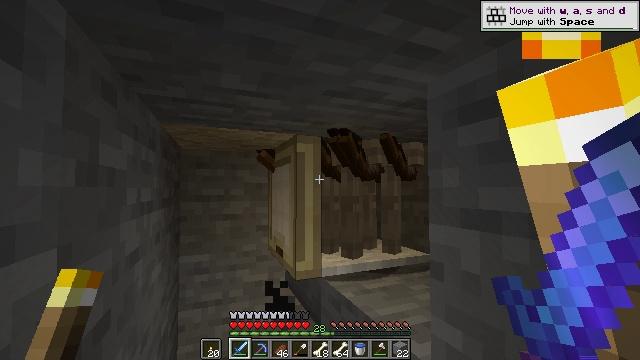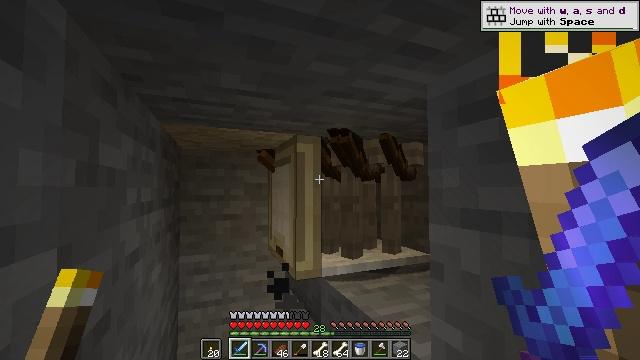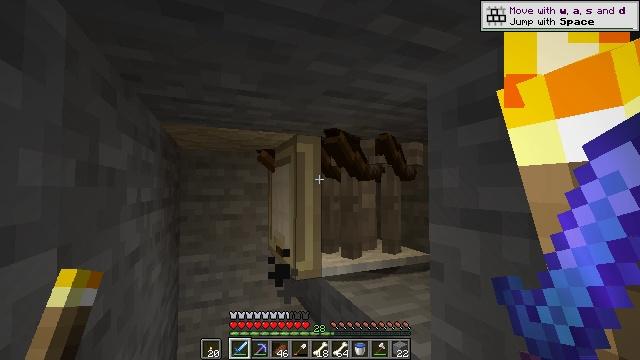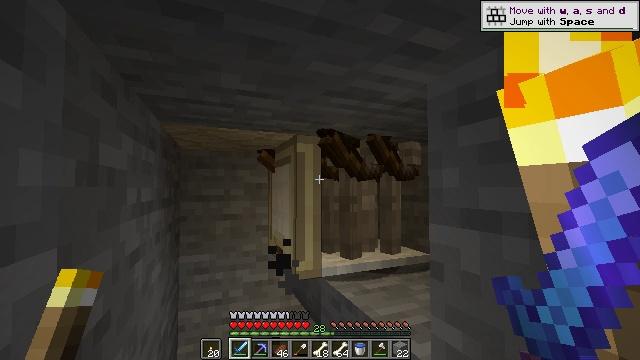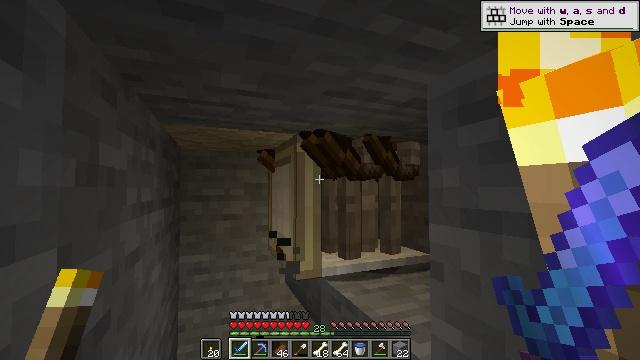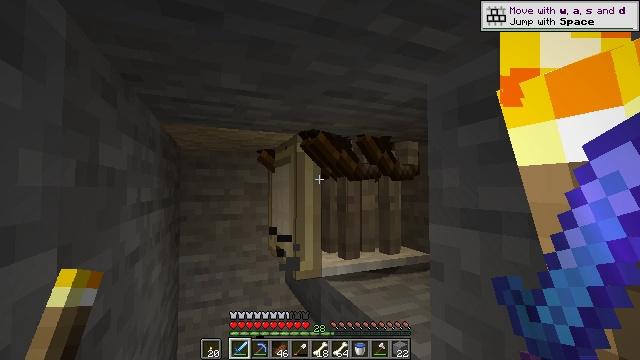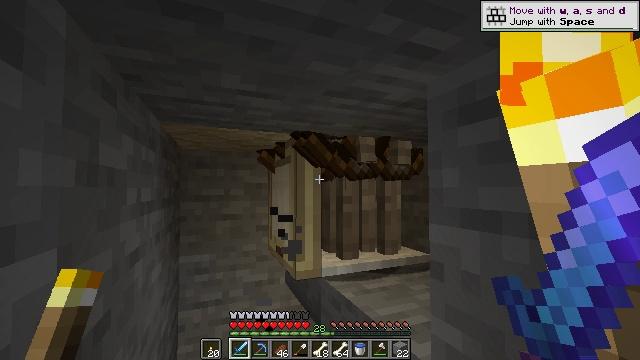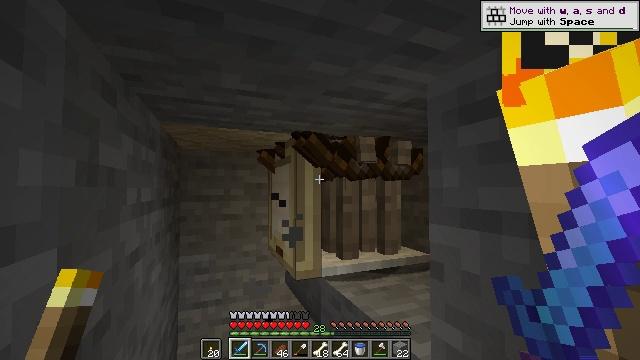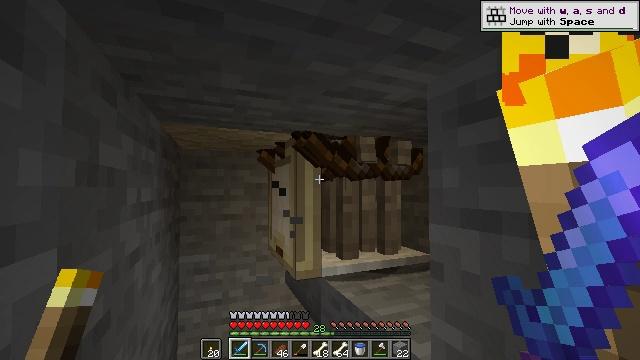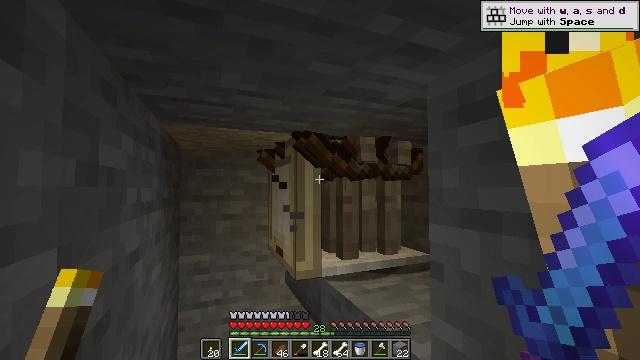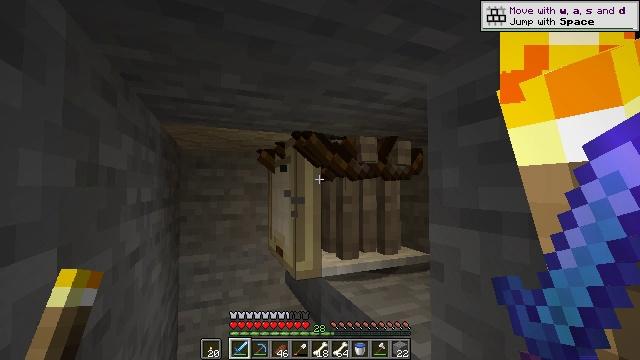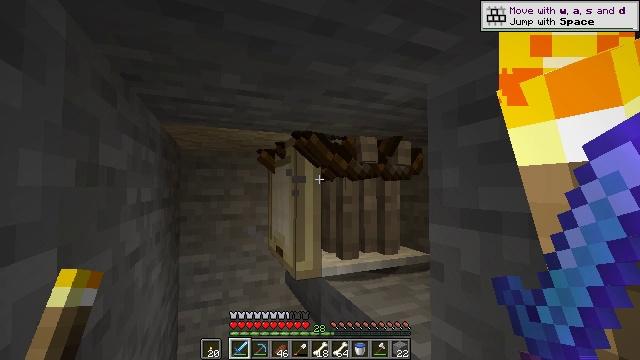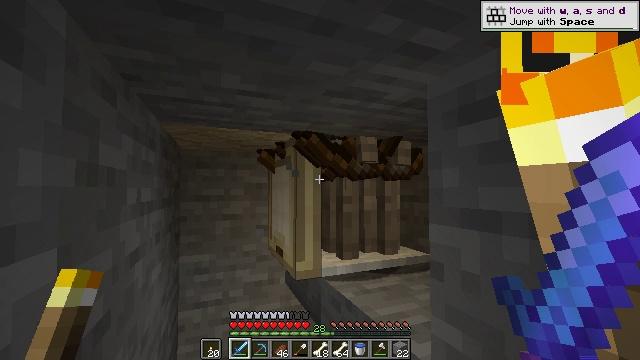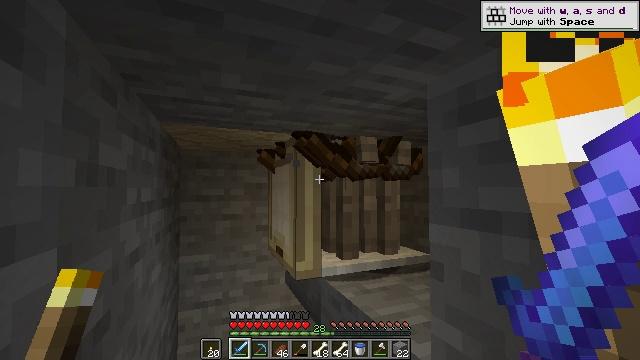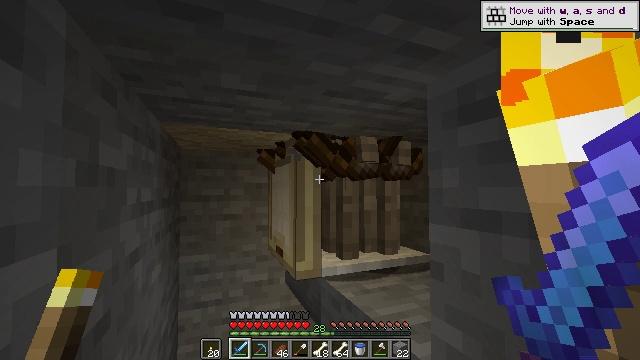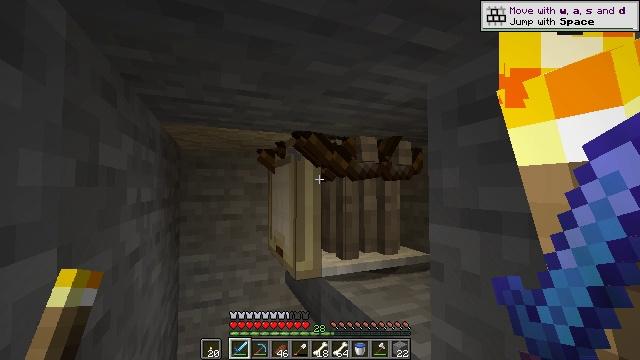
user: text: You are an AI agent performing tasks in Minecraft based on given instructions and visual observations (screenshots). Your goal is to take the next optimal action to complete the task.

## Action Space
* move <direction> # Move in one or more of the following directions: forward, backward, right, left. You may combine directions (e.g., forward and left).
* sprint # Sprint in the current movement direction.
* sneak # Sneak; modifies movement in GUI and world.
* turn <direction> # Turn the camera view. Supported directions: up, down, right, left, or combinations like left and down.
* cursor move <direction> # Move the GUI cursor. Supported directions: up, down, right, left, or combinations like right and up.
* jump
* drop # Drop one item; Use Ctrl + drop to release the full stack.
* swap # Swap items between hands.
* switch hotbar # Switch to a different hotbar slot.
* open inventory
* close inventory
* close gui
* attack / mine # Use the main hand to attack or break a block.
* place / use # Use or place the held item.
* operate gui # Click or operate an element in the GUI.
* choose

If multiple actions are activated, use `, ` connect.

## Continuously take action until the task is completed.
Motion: motion action
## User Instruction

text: Combat the skeleton.
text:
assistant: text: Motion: no_op
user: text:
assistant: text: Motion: no_op
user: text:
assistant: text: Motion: no_op
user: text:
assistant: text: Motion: no_op
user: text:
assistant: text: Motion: no_op
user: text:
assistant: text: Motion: no_op
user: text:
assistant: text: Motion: no_op
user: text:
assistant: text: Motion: no_op
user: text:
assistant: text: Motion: no_op
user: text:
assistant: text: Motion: no_op
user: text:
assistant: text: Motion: no_op
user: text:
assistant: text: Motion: no_op
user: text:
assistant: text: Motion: no_op
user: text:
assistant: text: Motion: no_op
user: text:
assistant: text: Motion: no_op
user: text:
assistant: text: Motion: no_op
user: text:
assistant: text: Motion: no_op
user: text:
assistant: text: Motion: no_op
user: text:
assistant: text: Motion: no_op
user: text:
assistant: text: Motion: no_op
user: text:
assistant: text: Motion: no_op
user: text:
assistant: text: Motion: no_op
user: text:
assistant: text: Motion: no_op
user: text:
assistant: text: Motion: no_op
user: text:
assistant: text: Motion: no_op
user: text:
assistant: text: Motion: no_op
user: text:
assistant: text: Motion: no_op
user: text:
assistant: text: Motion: no_op
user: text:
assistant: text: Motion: no_op
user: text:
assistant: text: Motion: no_op